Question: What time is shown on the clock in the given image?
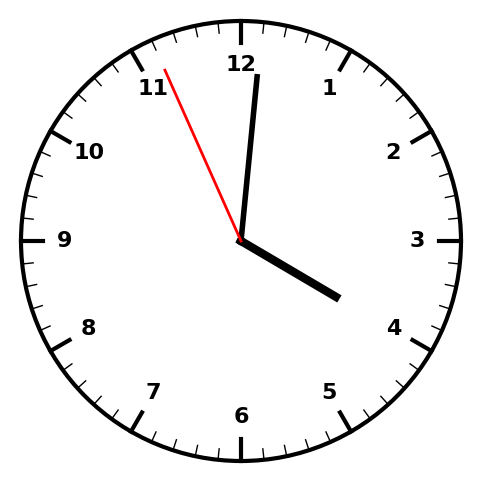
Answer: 04:00:56